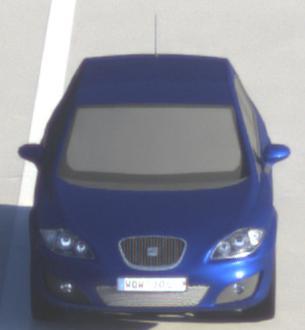
Make: SEAT
Model: Leon 1.4
Detailed model: Leon (1P)
Model produced from: 2009/04
Model produced until: 2010/08
Doors: 5
Color: blue
Road condition: dry road
Daytime: sunrise or sunset
Contrast: medium contrast